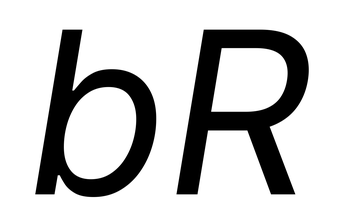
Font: Inter-Italic_Italic